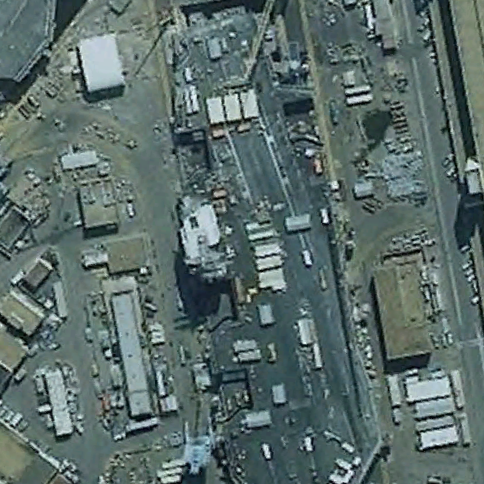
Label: aircraft_carrier